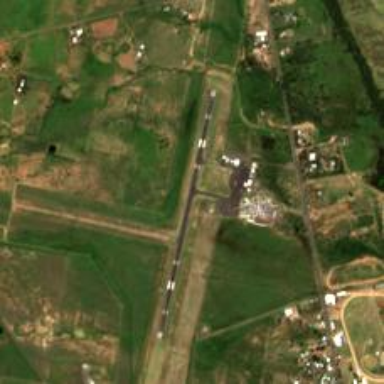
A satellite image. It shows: View of runway in airport.